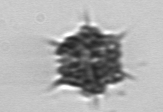
Label: Dictyocha